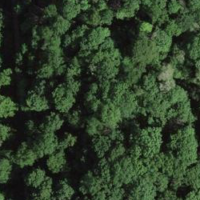
EUNIS habitat code: 41
Species observed at this site:
Corvus corone
Cyanistes caeruleus
Troglodytes troglodytes
Dendrocopos major
Passer domesticus
Symphoricarpos albus
Sylvia atricapilla
Carduelis carduelis
Turdus merula
Columba palumbus
Parus major
Erithacus rubecula
Dryocopus martius
Sitta europaea
Phoenicurus phoenicurus
Garrulus glandarius